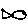
Label: fish